Question: I have the following table in SQL Server 2008 R2

Now I need to write a script to add a new column 'cusomerVLANID' as part of the primary key, so that the three columns becomes the primary key, is there a way to write such script.
Second thing I want to write a script to remove the 'Allow Null', check box from the 'CustomerVLANID' columns ?
Thanks
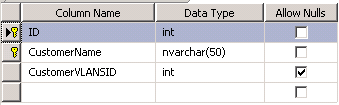
Answer: '''
ALTER TABLE <Table_Name>
DROP CONSTRAINT <constraint_name>
ALTER TABLE <Table_Name>
ADD CONSTRAINT <constraint_name> PRIMARY KEY ([ID], [CustomerName], [CustomerVLANSID])
'''
Run this statement separately to set up the 'NOT NULL' constraint:
'''
ALTER TABLE <Table_Name>
ALTER COLUMN [CustomerVLANSID] INT NOT NULL
'''